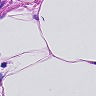
Metastatic tissue present: no